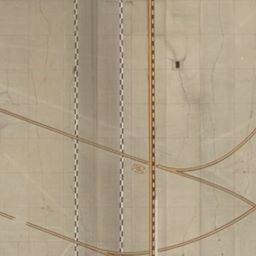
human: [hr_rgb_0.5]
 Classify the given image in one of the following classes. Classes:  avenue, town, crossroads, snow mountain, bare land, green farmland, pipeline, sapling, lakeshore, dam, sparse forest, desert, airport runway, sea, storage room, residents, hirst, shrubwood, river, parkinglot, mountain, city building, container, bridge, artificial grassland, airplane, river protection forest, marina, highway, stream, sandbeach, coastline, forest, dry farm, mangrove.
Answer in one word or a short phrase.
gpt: airport runway